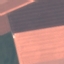
Land use / land cover: AnnualCrop